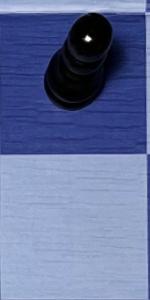
Label: Empty